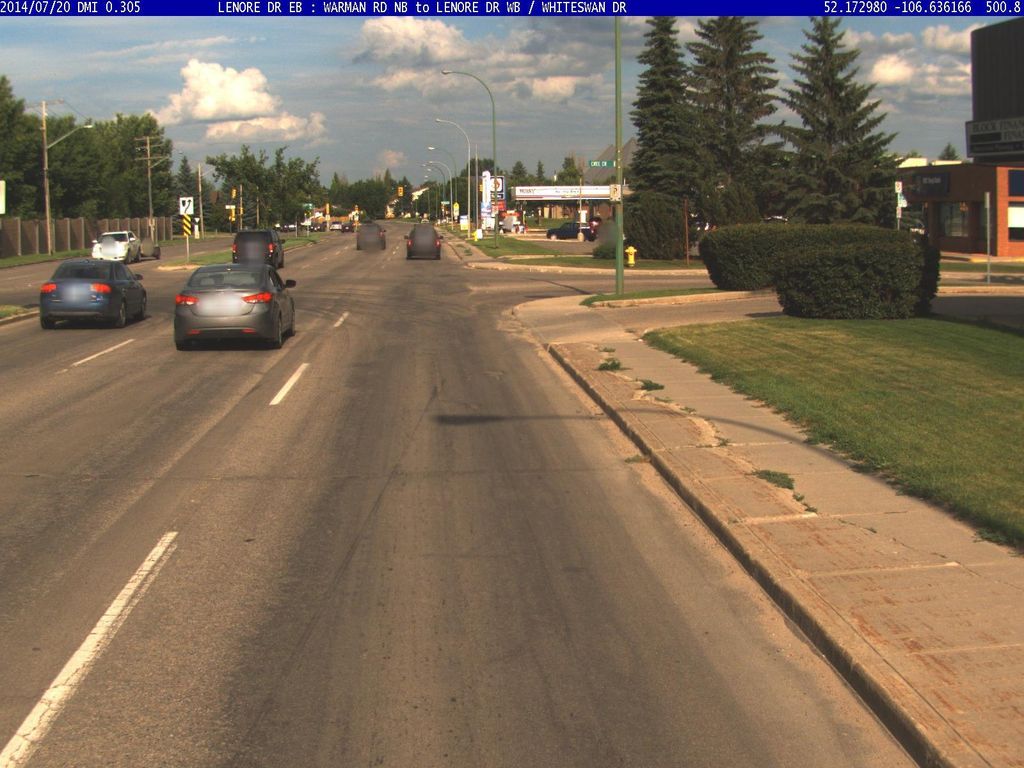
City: saskatoon